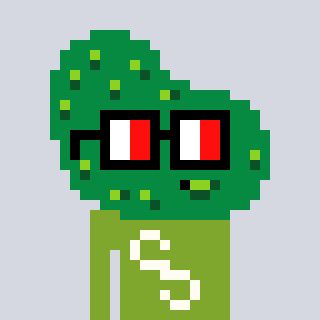
a pixel art character with square glasses with black frames and red eyes, a pickle-shaped head and a slimegreen-colored body on a cool background